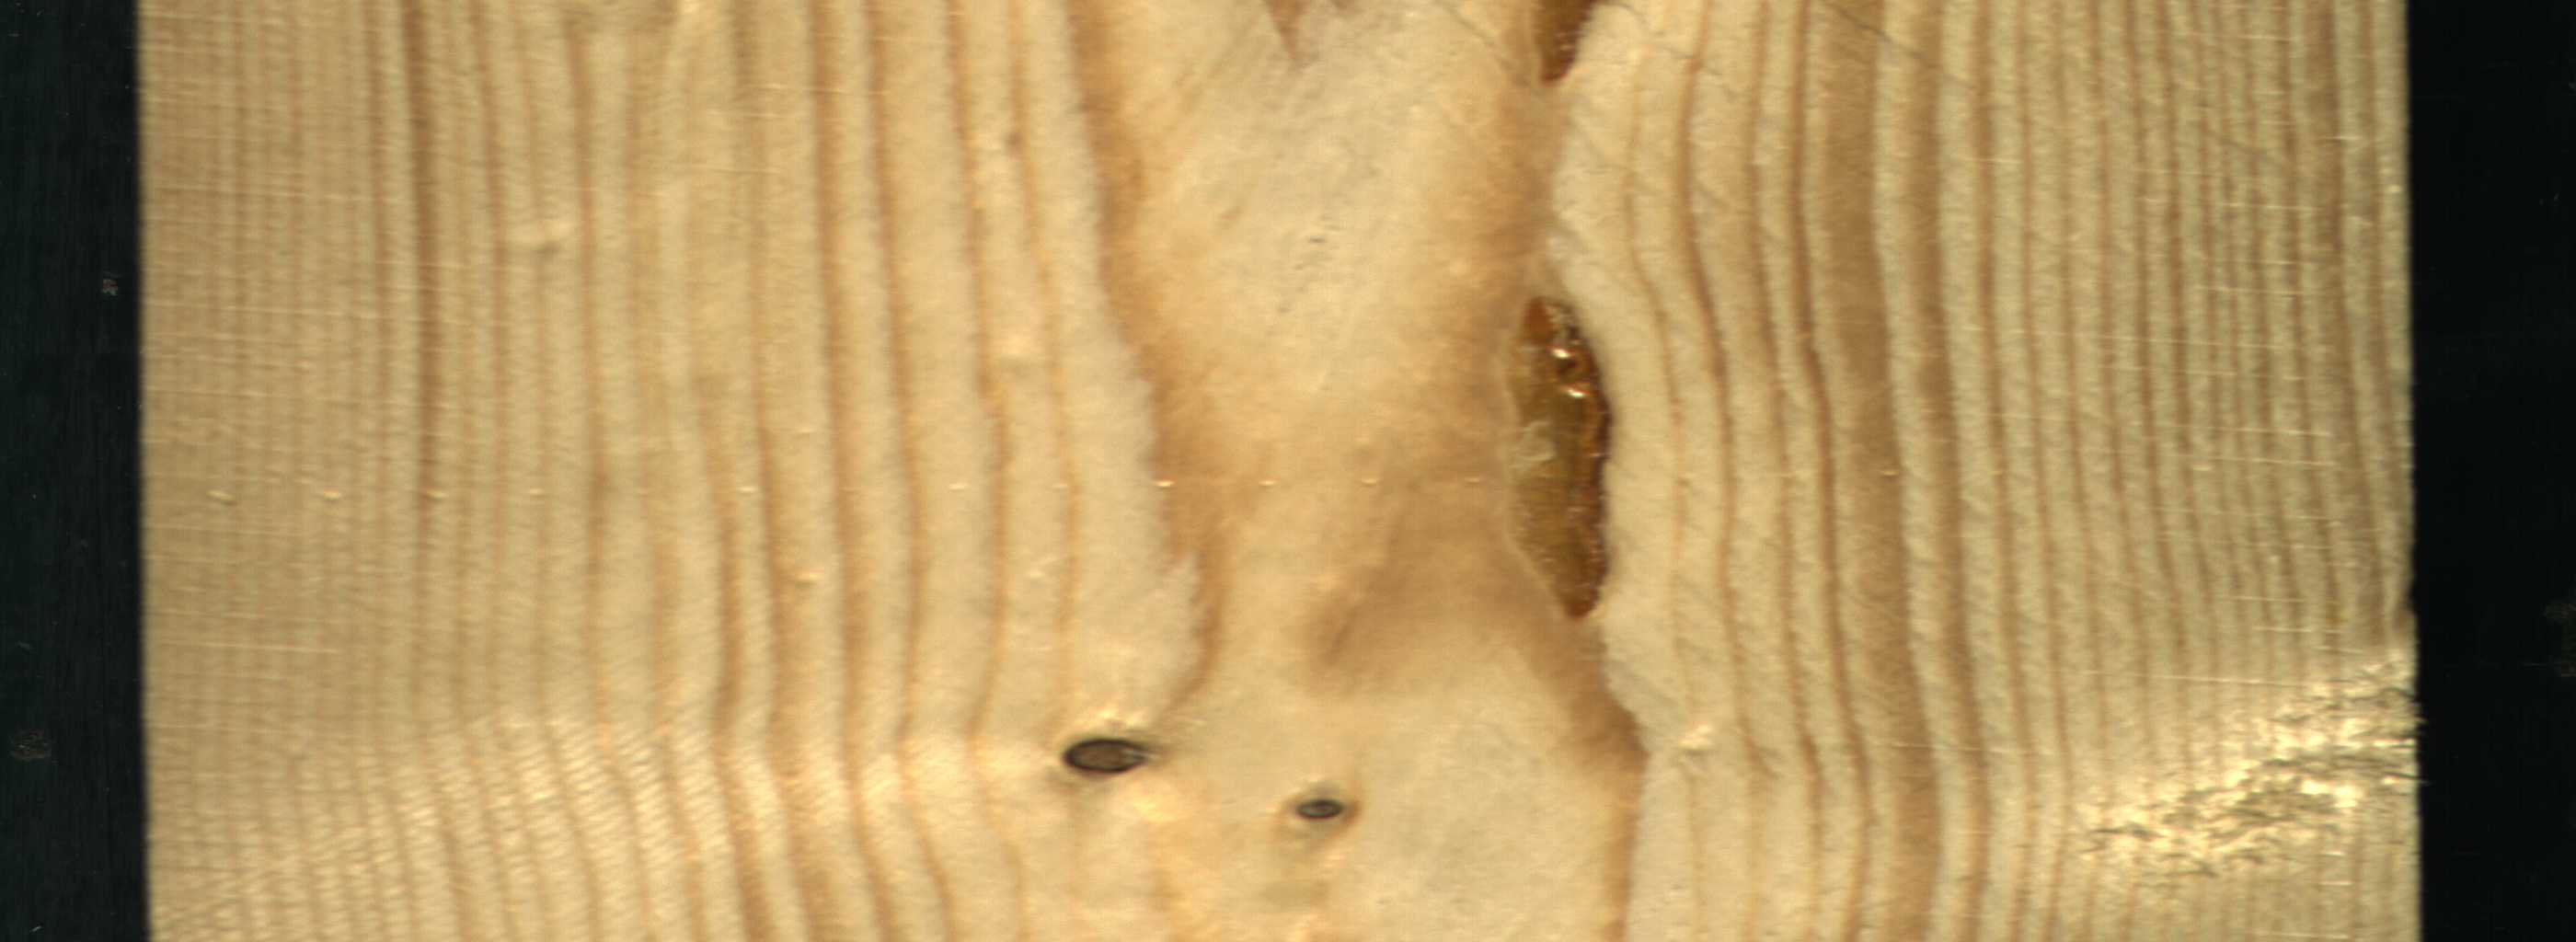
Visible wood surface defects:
resin
resin
Dead_Knot
Live_Knot